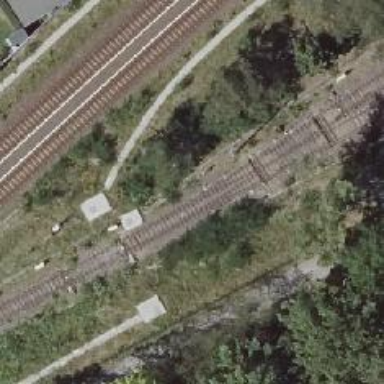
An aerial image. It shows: Railway switch with the turnout on the left side.